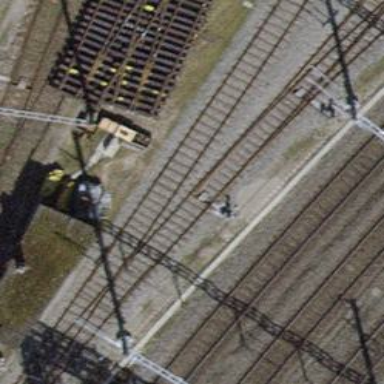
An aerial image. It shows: Railway yard with single rail track. The electrified track has contact line for power supply.